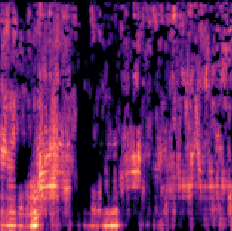
Sound class: Chainsaw